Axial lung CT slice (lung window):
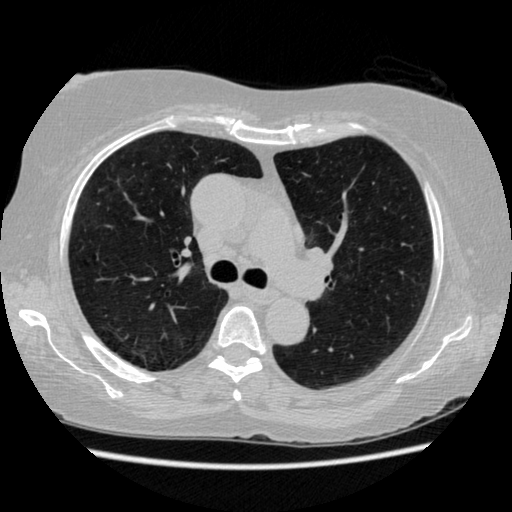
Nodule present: no